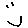
Label: smiley face